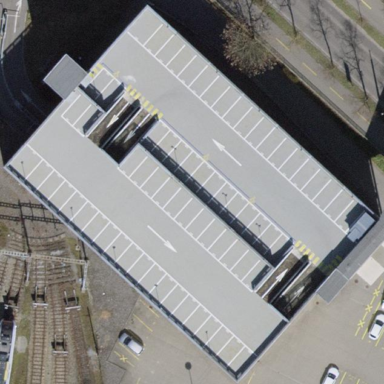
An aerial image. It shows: Multi-storey parking building with flat roof shape.